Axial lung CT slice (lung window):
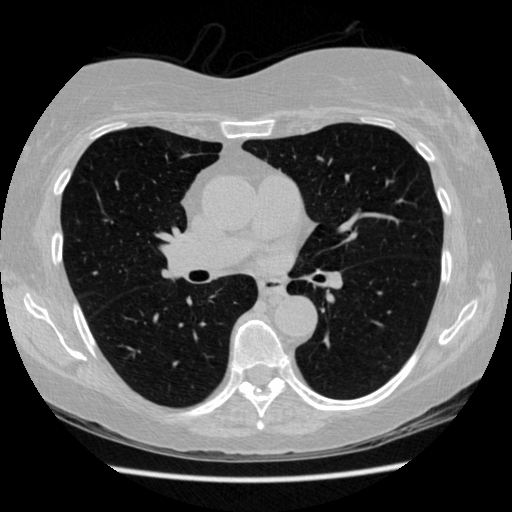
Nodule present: no